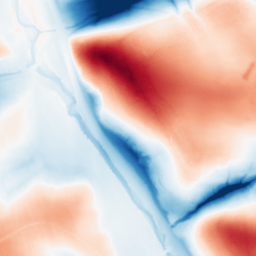
Category: classical
Decomposition family: gaussian_anisotropic
Decomposition parameters: sigma_x: 2
sigma_y: 50
Upsampling method: sinc_blackman
Upsampling parameters: scale: 2
kernel_size: 8
Upsampling scale: 2